Aerial crown-view tile of a tropical tree (Barro Colorado Island, Panama), acquired 20250818:
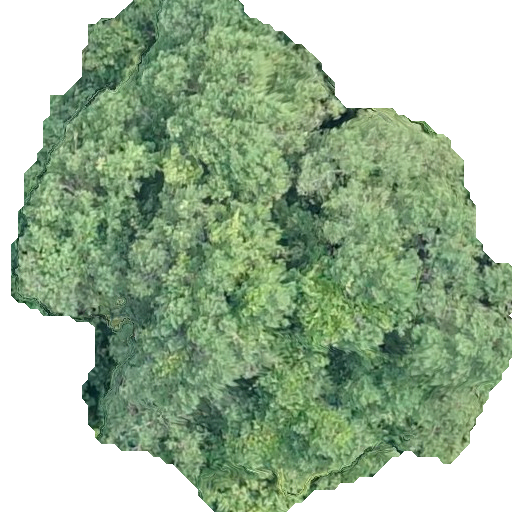
Species: Calophyllum longifolium
GBIF accepted scientific name: Calophyllum longifolium
Crown area: 262.481 m²